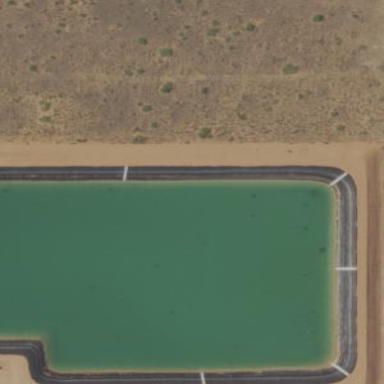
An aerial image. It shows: Retention basin containing natural water.